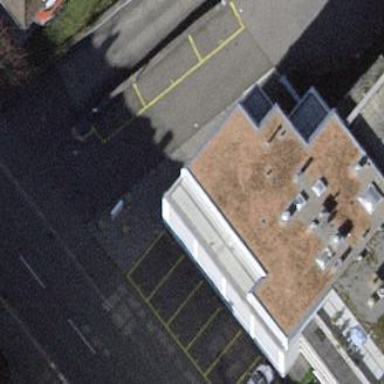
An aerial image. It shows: Balcony as part of building.